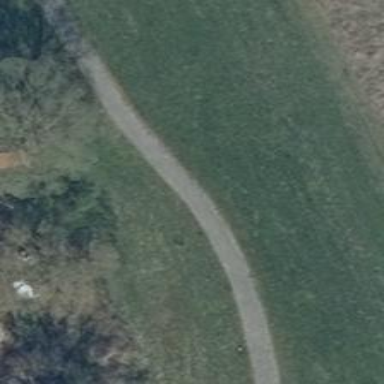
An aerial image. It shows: Paved path.